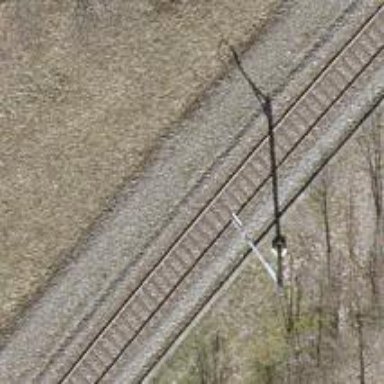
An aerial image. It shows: Catenary mast for power lines.